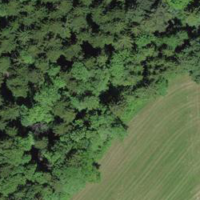
EUNIS habitat code: 43
Species observed at this site:
Fagus sylvatica